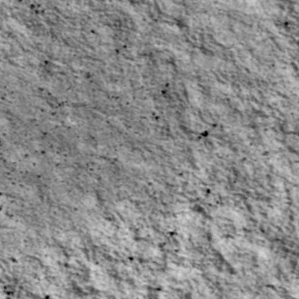
Label: non_frost